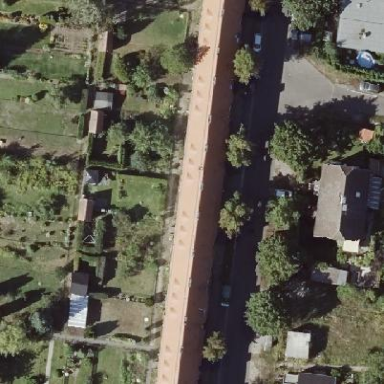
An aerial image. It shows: Terrace building.